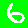
Digit: 6